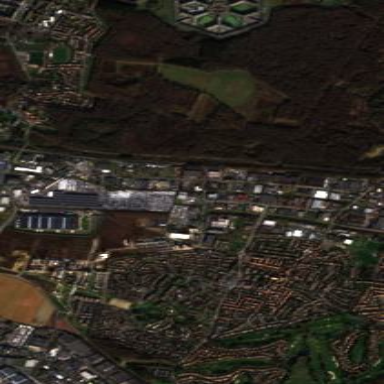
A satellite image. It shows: Industrial area used for distribution.